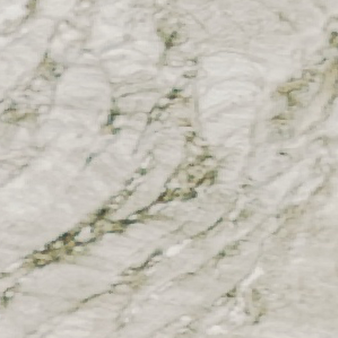
Label: other